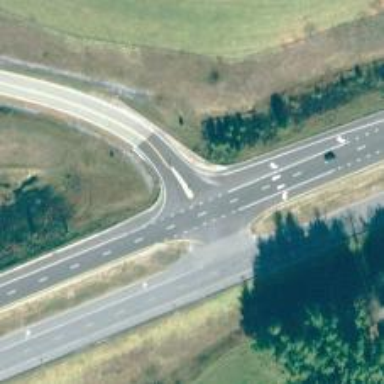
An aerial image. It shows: Road with stop sign.